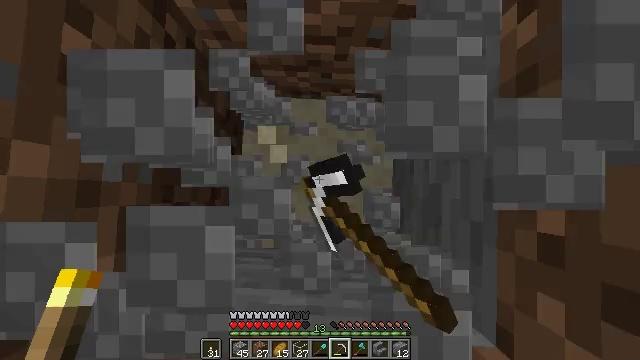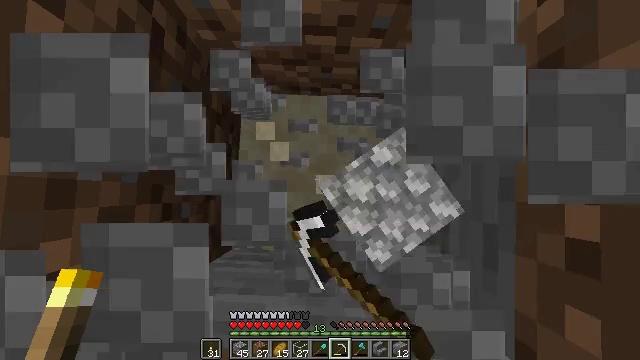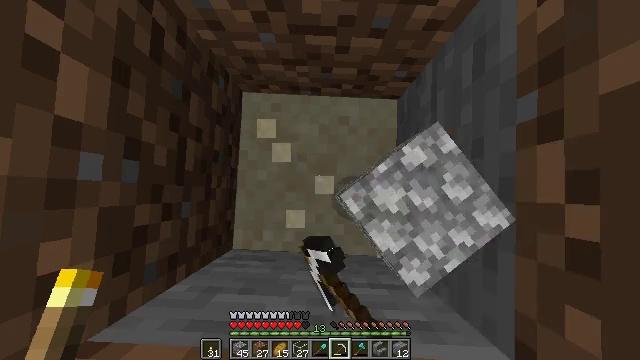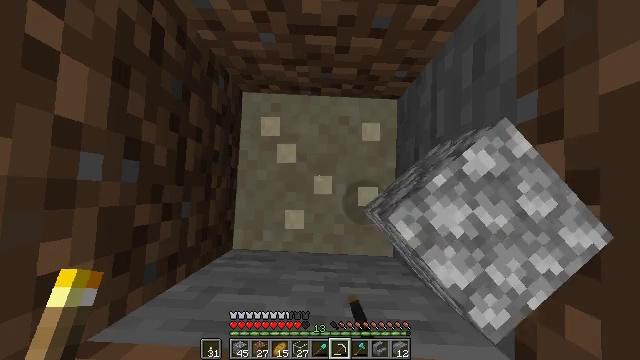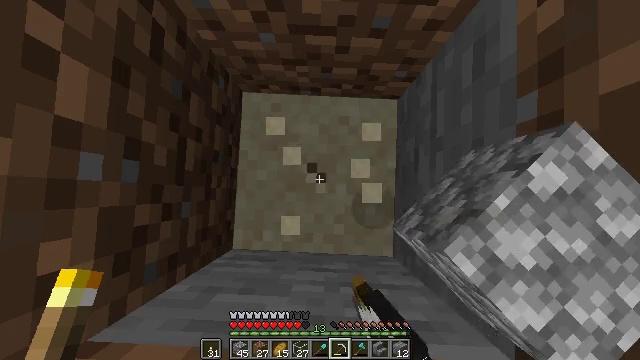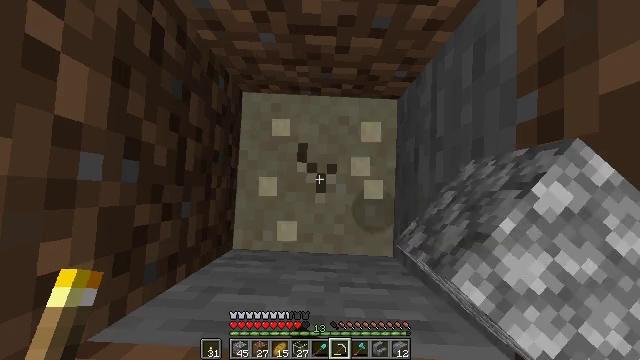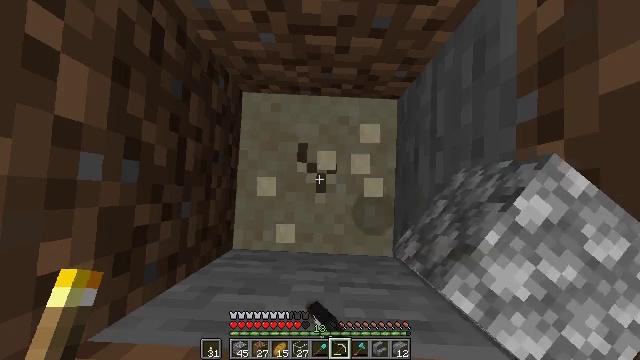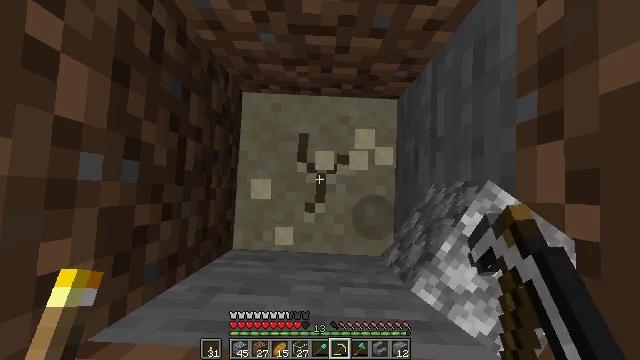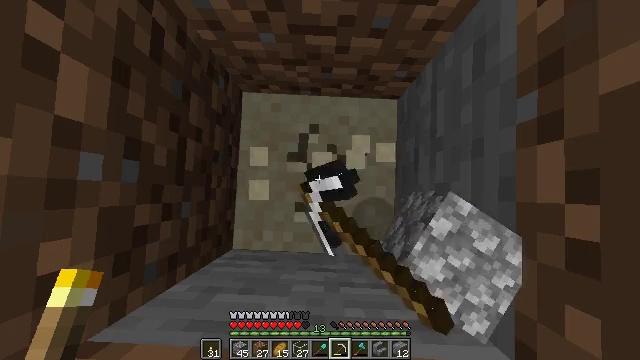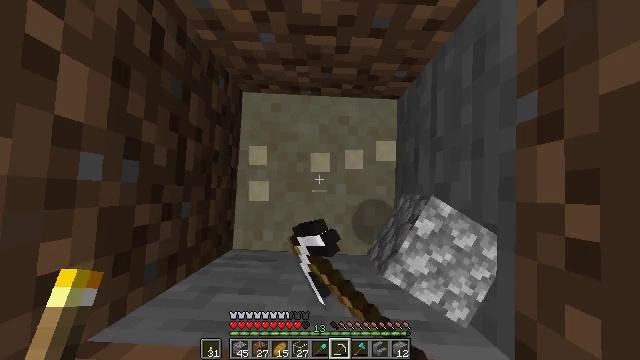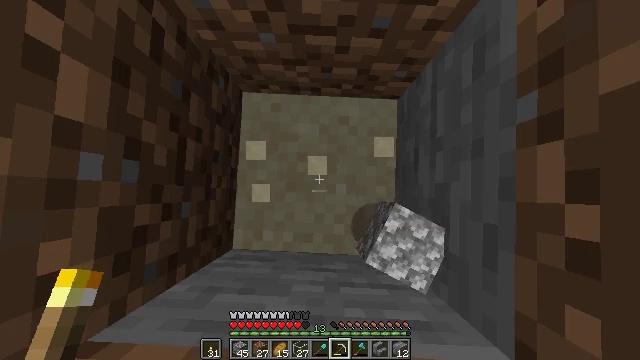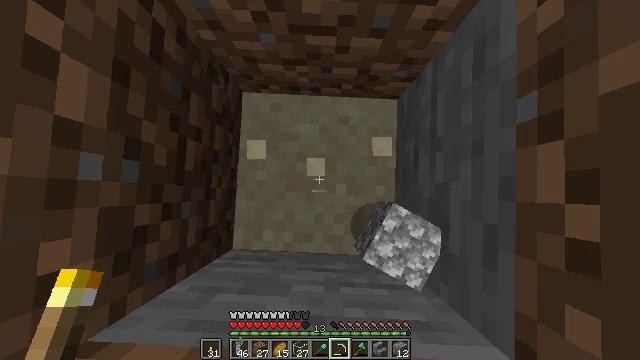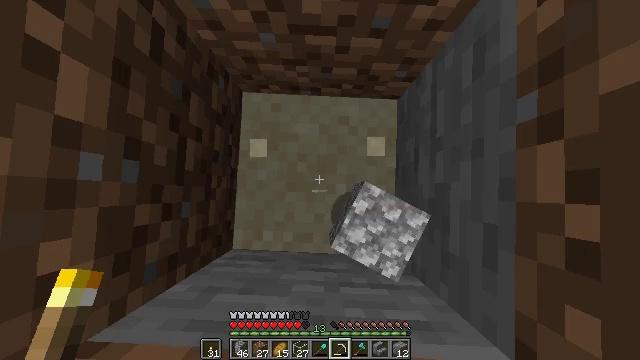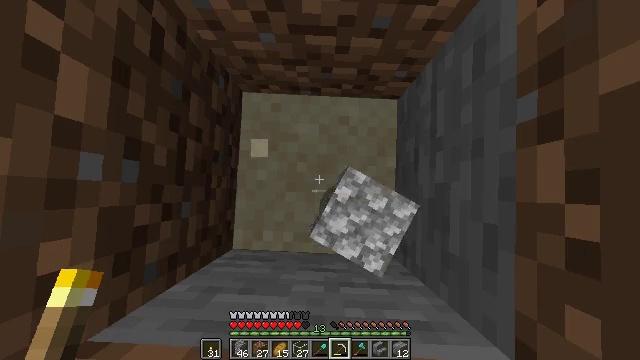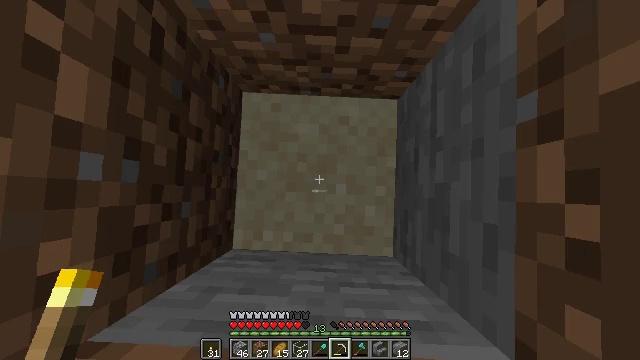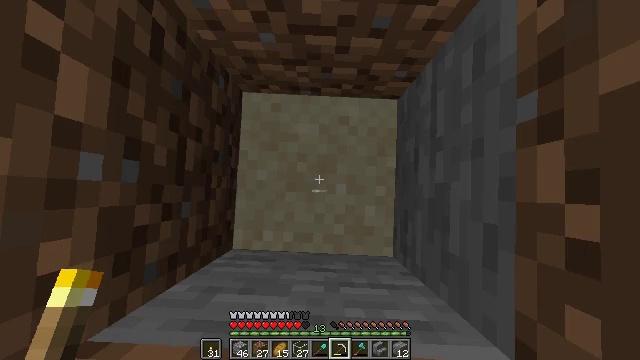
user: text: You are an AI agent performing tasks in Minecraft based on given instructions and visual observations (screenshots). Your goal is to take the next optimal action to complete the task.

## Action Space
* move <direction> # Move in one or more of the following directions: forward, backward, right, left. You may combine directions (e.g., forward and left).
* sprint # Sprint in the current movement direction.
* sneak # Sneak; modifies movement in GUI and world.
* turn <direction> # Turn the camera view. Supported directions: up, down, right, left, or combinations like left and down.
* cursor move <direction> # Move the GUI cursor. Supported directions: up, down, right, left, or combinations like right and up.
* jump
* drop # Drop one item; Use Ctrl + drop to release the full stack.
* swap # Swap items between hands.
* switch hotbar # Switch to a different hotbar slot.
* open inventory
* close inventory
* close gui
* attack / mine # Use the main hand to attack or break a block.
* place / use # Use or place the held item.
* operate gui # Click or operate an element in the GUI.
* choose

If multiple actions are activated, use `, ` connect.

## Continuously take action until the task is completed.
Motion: motion action
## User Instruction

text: Mine sand by the water.
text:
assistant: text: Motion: attack / mine
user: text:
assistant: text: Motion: attack / mine
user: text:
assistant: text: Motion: attack / mine
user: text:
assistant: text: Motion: attack / mine
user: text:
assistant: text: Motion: attack / mine
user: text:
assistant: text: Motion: attack / mine
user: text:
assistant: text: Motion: attack / mine
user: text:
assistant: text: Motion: attack / mine
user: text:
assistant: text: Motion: no_op
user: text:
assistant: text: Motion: no_op
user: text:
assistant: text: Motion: no_op
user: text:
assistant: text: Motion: no_op
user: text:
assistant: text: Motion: no_op
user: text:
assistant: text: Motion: no_op
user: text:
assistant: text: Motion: no_op
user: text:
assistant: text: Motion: no_op
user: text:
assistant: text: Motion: no_op
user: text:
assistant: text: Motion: no_op
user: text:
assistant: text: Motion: no_op
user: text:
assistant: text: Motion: no_op
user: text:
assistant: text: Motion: no_op
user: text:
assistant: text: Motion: no_op
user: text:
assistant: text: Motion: no_op
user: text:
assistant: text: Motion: no_op
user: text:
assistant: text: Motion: no_op
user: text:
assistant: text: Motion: no_op
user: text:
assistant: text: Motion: no_op
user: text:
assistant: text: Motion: attack / mine
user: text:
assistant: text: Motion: attack / mine
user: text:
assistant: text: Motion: attack / mine